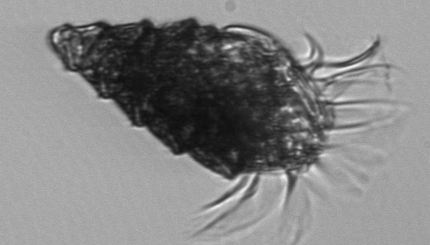
Label: Laboea_strobila